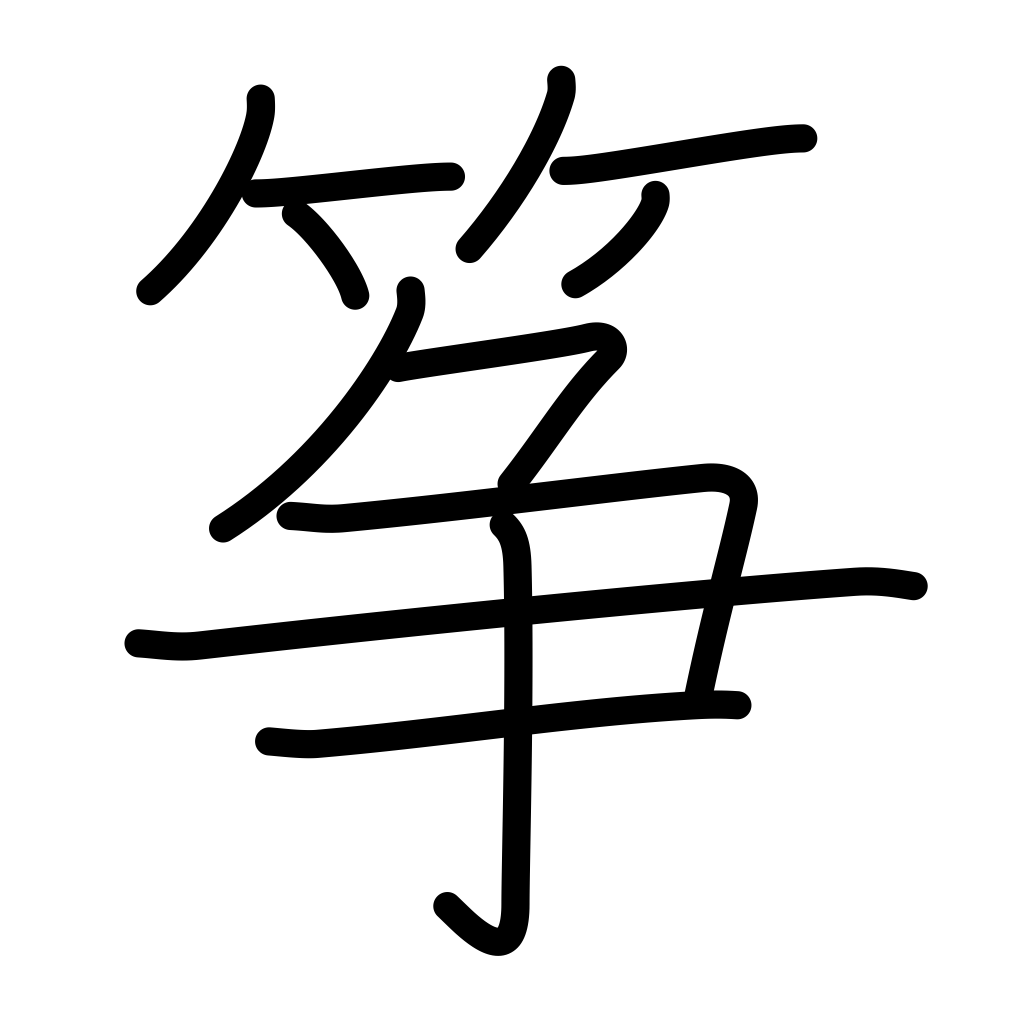
Meaning: koto